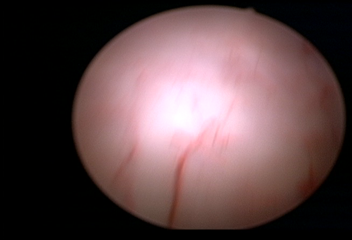
Modality: WLC
Class: Normal mucosa
Bladder cancer association: No